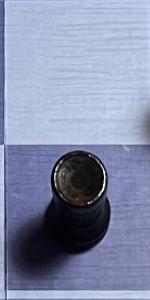
Label: Rook_Black